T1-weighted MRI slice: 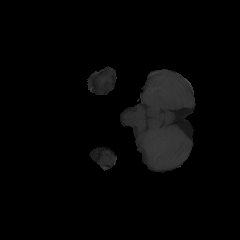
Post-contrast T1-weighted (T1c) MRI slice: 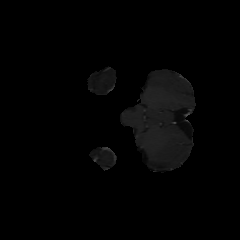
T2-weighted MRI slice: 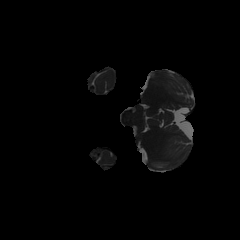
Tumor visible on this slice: no